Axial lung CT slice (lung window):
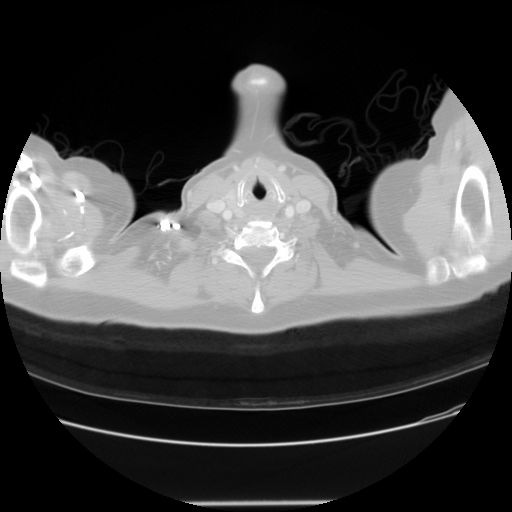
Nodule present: no